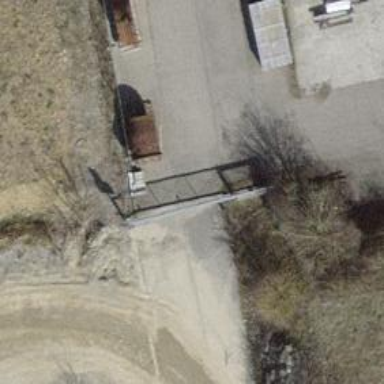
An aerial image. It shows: Gate.